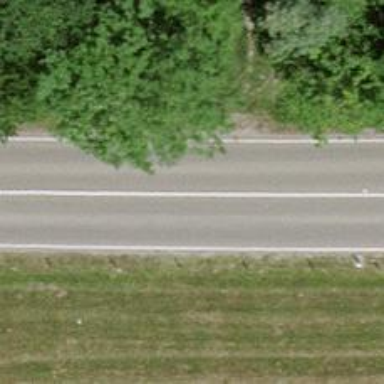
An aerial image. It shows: Primary road with asphalt surface.